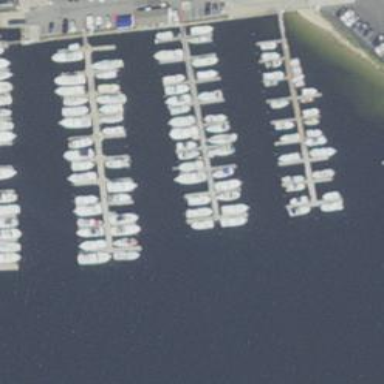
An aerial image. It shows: Man-made pier.